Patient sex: M
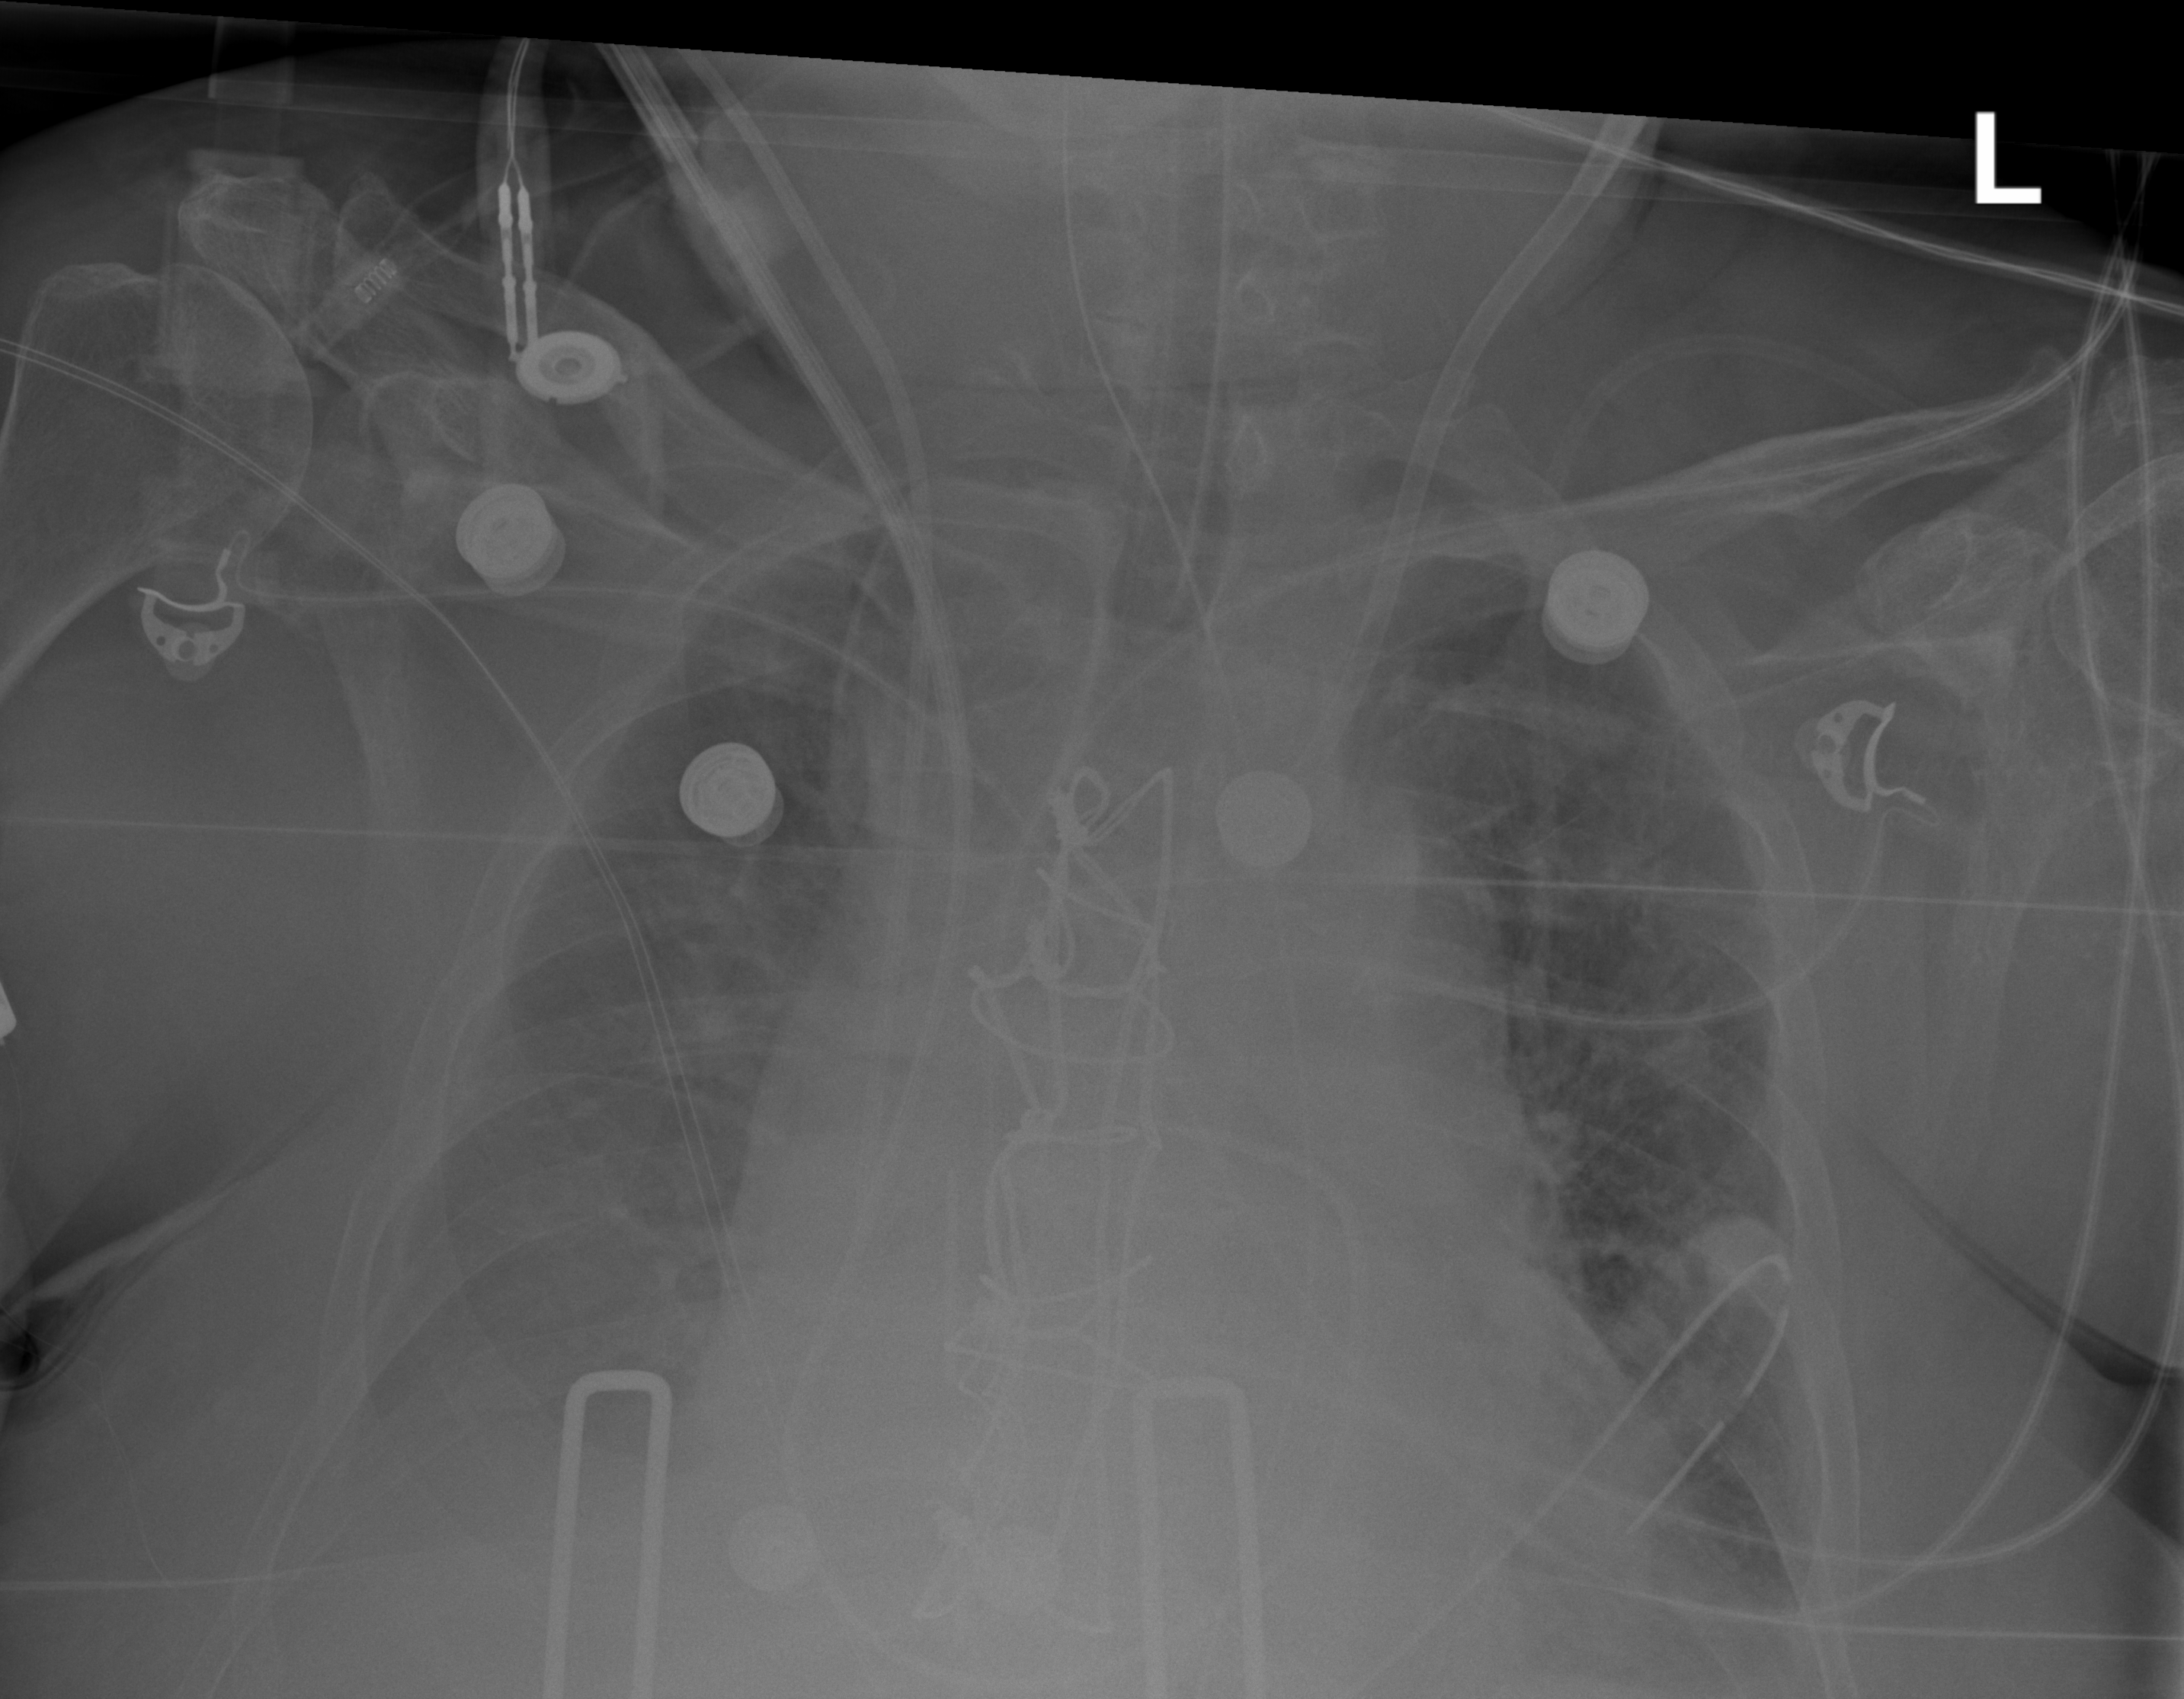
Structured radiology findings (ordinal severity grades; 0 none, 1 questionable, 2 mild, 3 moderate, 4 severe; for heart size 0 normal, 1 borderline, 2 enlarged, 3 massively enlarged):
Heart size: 2
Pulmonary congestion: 2
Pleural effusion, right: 2
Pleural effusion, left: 2
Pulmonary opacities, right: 0
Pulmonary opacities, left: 0
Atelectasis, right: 2
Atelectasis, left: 2